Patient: sex M, age 73
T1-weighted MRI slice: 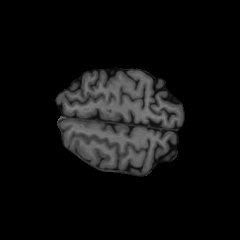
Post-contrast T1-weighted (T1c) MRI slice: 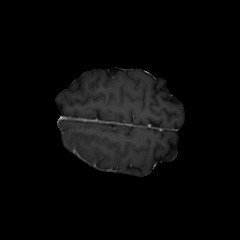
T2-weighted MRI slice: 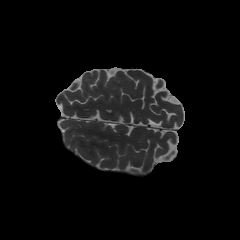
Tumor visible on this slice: no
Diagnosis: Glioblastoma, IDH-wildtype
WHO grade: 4